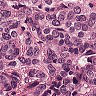
Metastatic tissue present: yes